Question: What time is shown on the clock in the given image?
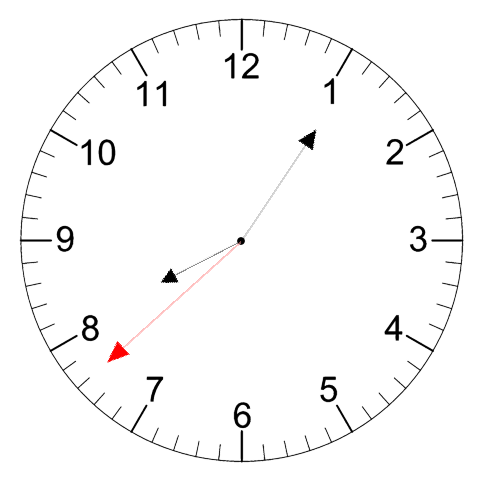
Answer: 08:05:38